Field crop: maize
Growth stage: 2
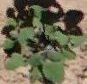
Species: chenopodium